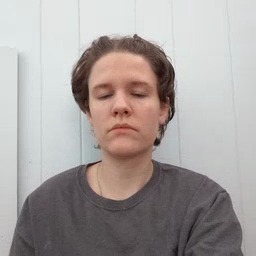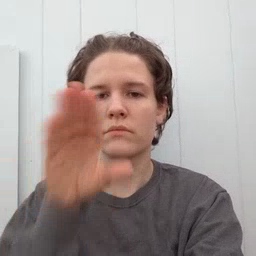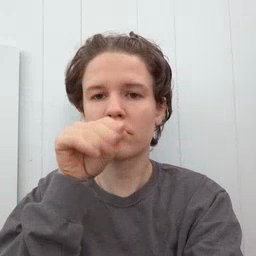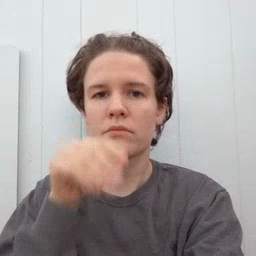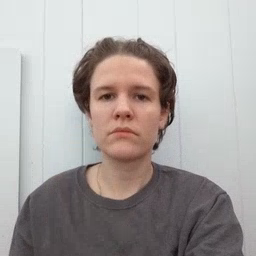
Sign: goose